Question: I have updated to the latest Android SDK Tools (23.0.0), Platform-tools (20.0.0), Android Studio Gradle plugin (0.12.+) and suddenly I am receiving a weird Lint issue report saying that I should use apply() instead of commit() as apply() is asynchronous and will allow UI Thread to proceed as commit() will be blocking it for writing. Cool. But still I am getting this:

Is it an Lint bug, or am I missing something here?
Obviously I could suppress this warning, but I find it pointless and ignorant of the root cause.
EDIT: This will also be raised when building app from command line.
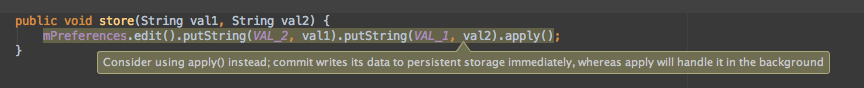
Answer: It is a Lint bug, indeed. More specifically, <URL>.
The error seems to be in the 'CommitFinder' inner class of <URL>:
'''
@Override
public boolean visitMethodInvocation(MethodInvocation node) {
...
String name = node.astName().astValue();
boolean isCommit = "commit".equals(name);
if (isCommit || "apply".equals(name)) {
...
if (returnValueIgnored) {
String message = "Consider using apply() instead; commit writes "
+ "its data to persistent storage immediately, whereas "
+ "apply will handle it in the background";
mContext.report(ISSUE, node, mContext.getLocation(node), message,
null);
}
'''
I guess the idea was to give this warning 'commit()' (this part works), but they forgot to check the 'isCommit' flag. :)